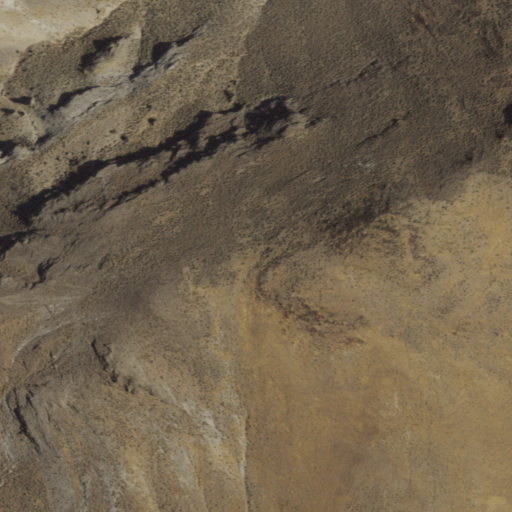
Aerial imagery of mountain in Nevada named Allen Hill containing only shrub